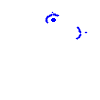
Particle: electron